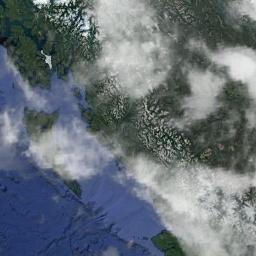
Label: cloud